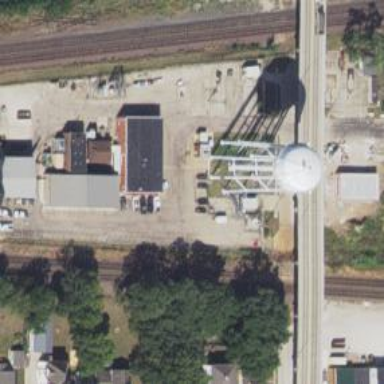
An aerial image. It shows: Water tower that is man-made.